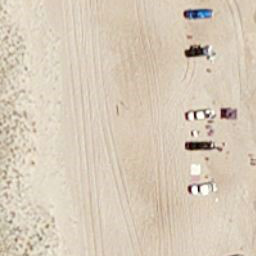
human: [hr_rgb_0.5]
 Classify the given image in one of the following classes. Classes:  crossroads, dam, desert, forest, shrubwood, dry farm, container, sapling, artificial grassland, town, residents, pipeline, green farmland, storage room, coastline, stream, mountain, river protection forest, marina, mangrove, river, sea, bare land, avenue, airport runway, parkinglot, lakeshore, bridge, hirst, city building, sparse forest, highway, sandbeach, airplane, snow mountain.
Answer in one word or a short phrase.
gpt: sandbeach